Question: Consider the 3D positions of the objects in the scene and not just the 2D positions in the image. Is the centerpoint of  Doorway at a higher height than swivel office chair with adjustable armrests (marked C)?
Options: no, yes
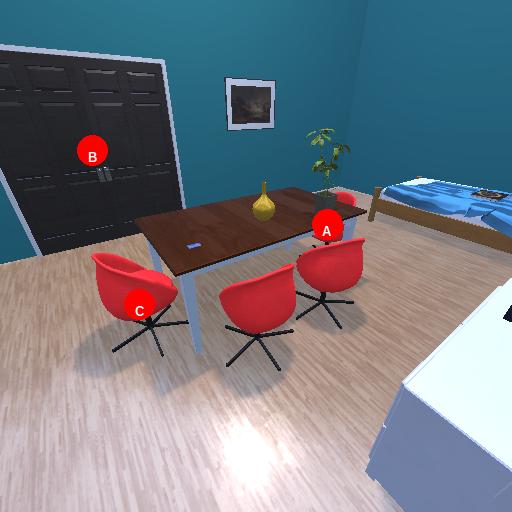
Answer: no